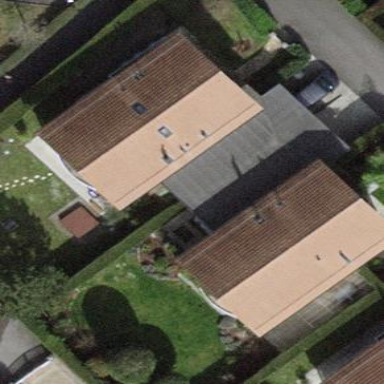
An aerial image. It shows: View of roof of building.